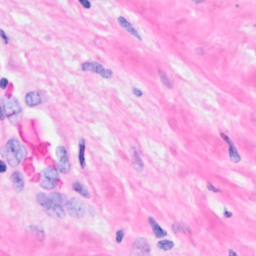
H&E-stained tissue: Breast